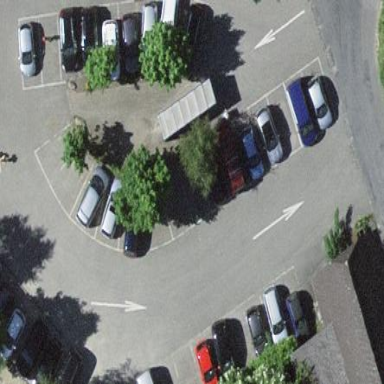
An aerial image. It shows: Parking area with surface.